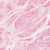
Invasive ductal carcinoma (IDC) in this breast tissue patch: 0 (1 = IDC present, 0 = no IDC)